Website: bh-photo
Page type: billing-address
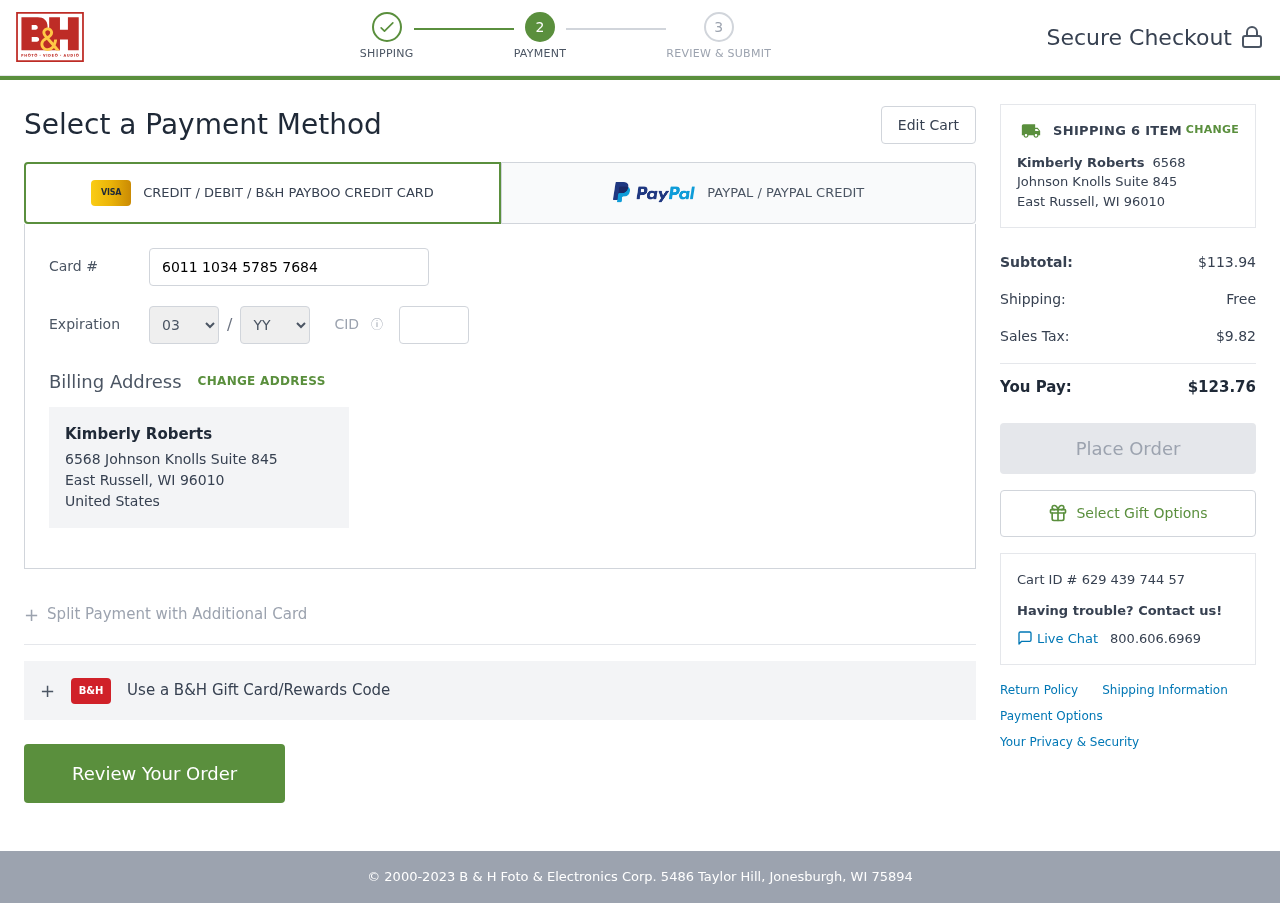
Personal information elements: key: PII_CARD_CVV
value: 662
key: PII_CARD_EXPIRY_MONTH
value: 03
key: PII_CARD_EXPIRY_YEAR
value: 29
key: PII_CARD_NUMBER
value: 6011 1034 5785 7684
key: PII_CITY_STATE_ZIP
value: East Russell, WI 96010
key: PII_COUNTRY
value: United States
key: PII_FULLNAME
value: Kimberly Roberts
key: PII_STREET
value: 6568 Johnson Knolls Suite 845
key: PII_FULLNAME2
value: Kimberly Roberts
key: PII_STREET2
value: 6568 Johnson Knolls Suite 845
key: PII_CITY_STATE_ZIP2
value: East Russell, WI 96010
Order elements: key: ORDER_NUM_ITEMS
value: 6
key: ORDER_SUBTOTAL
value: $113.94
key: ORDER_SHIPPING_COST
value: Free
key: ORDER_TAX
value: $9.82
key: ORDER_TOTAL
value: $123.76
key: ORDER_ID
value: Cart ID # 629 439 744 57